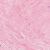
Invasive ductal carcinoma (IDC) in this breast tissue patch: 0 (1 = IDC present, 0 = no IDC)